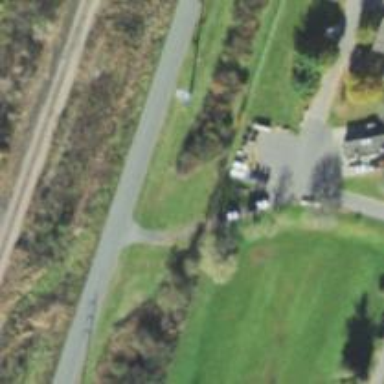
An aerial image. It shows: Disused railway.